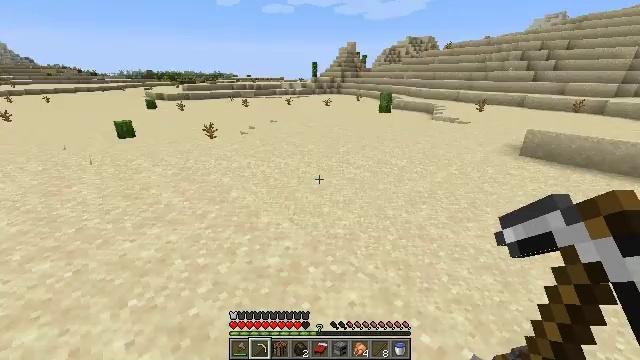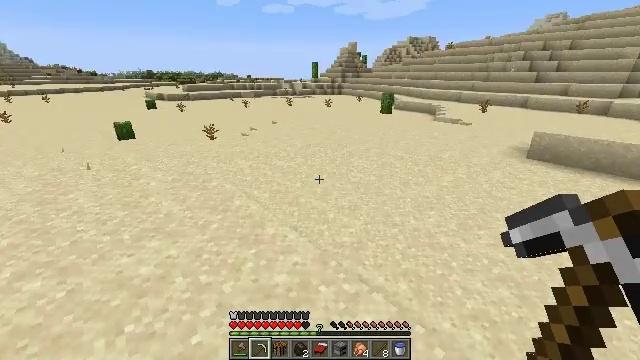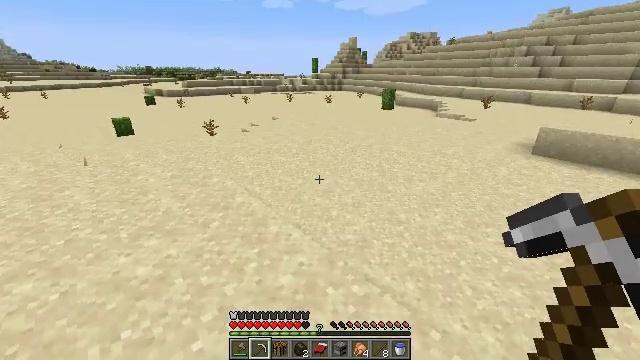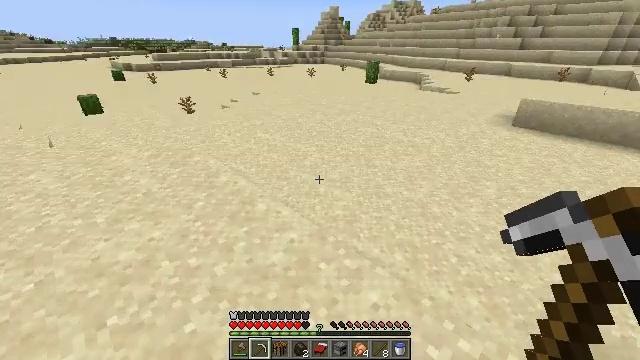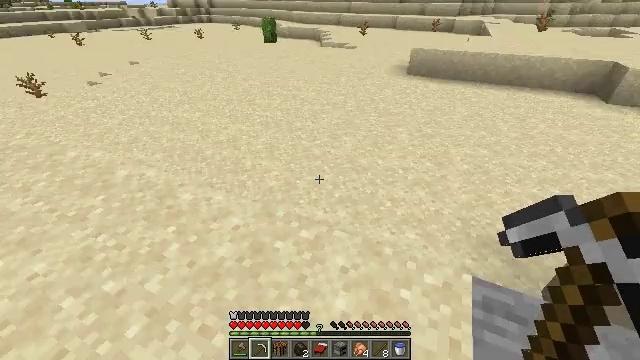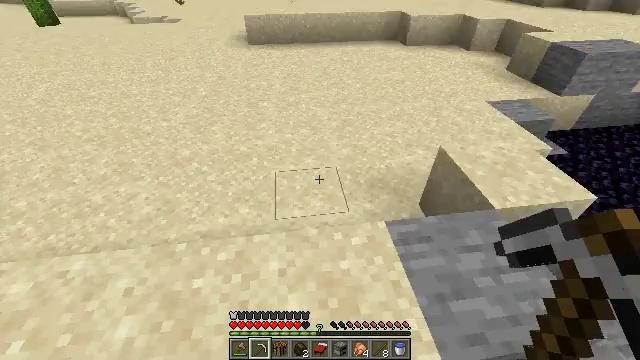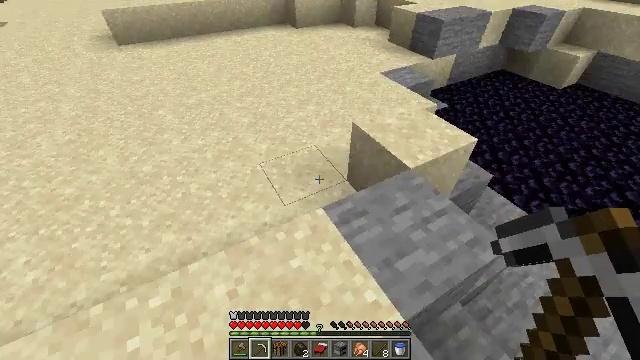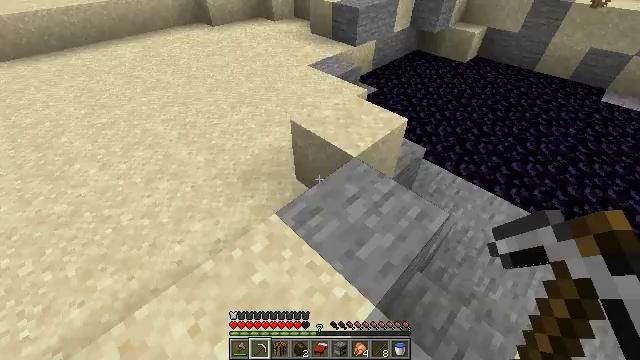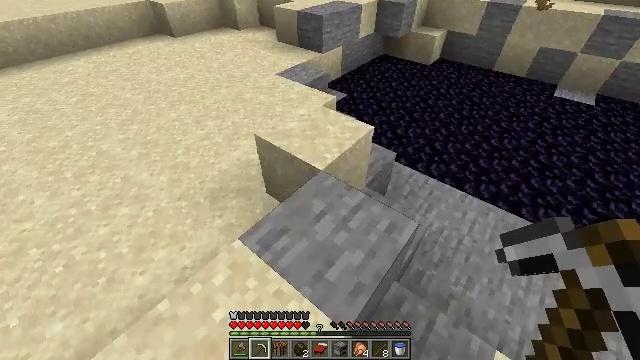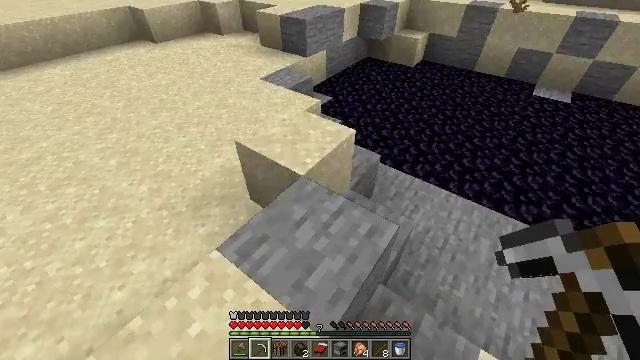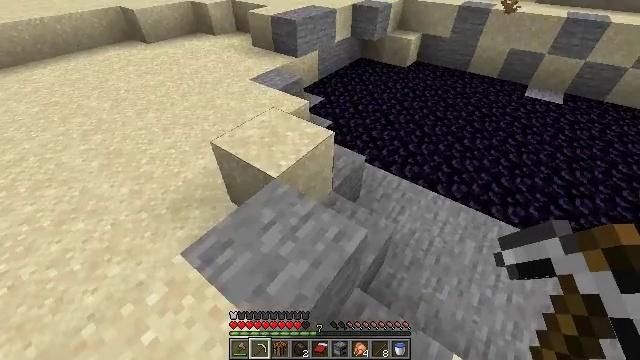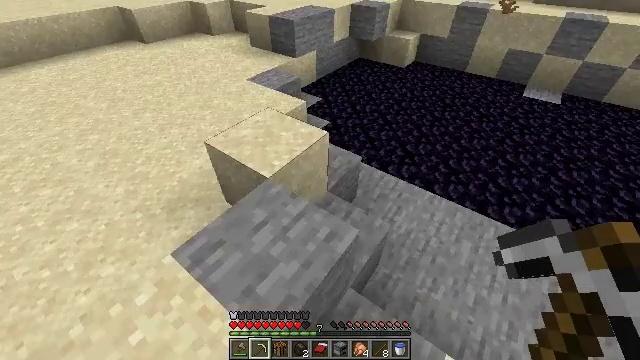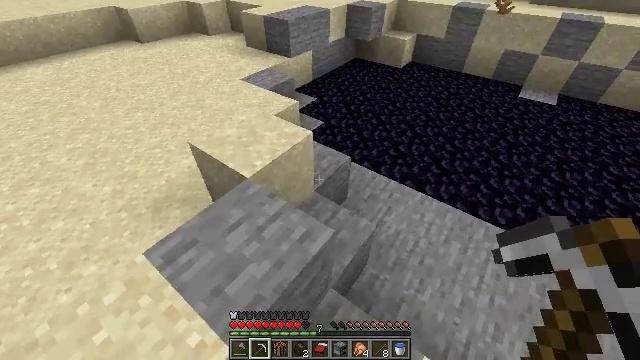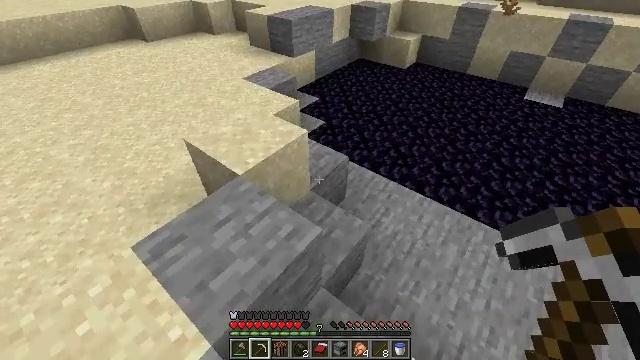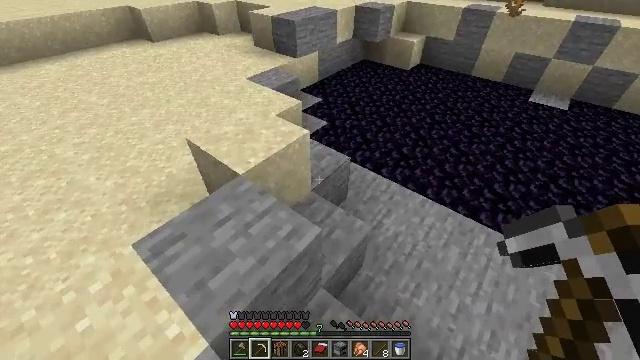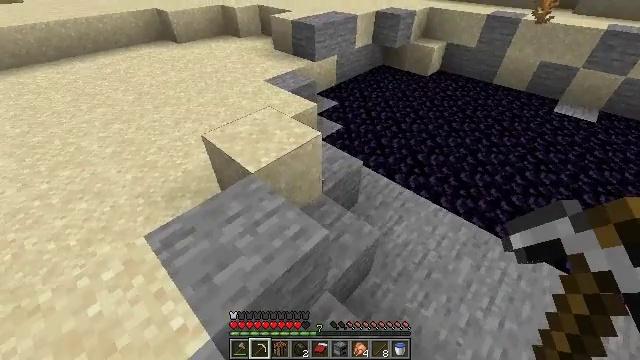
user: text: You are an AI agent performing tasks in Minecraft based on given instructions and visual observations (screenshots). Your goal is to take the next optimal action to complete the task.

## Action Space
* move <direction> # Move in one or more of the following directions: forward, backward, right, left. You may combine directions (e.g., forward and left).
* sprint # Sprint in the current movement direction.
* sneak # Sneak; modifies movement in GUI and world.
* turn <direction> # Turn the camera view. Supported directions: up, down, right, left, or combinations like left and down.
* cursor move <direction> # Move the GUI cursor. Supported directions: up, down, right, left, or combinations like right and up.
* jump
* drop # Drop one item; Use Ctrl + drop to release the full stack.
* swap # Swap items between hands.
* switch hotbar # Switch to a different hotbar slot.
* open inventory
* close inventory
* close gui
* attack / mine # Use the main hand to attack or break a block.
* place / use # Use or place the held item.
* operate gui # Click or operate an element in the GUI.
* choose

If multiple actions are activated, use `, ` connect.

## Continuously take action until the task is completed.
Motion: motion action
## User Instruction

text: Drop a rose bush.
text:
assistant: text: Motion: move forward
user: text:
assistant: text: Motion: move forward and move left
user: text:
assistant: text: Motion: move forward and move left, turn right and down
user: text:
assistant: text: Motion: move forward and move left, turn right and down
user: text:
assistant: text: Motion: move forward, turn right and down
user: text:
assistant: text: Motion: move forward and move right, turn right and down
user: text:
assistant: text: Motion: move forward and move right, turn right and down
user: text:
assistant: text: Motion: move right, turn right and up
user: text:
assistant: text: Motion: move right, turn right
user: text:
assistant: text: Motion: move right
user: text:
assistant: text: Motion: move right
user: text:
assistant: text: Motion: no_op
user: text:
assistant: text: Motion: turn left
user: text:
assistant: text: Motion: no_op
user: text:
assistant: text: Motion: turn left
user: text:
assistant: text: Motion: turn left and up
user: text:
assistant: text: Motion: move left, turn left and up
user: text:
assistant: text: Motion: move left, turn left and up
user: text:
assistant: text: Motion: move forward and move left, turn left and up
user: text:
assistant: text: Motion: move forward and move left, turn left and up
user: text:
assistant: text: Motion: move forward and move left, turn left and up
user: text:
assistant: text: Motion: move forward, turn left and up
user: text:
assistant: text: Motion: move forward, turn left
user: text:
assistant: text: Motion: close inventory
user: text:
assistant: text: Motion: cursor move right and down, close inventory
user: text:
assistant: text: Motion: cursor move right and down, close inventory
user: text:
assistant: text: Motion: cursor move right and down, open gui
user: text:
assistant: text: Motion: no_op
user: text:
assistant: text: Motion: no_op
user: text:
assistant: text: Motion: no_op